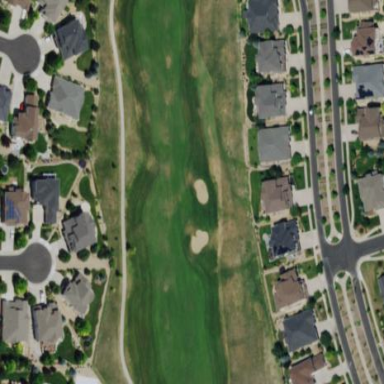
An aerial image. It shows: Rough area on grassy golf course.